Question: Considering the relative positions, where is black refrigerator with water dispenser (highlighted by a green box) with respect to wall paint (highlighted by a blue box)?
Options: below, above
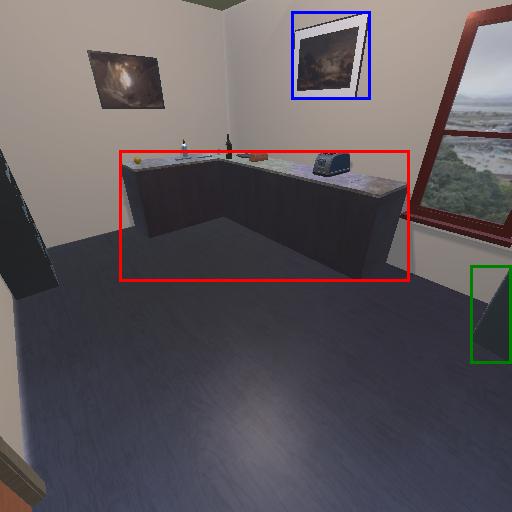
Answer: below